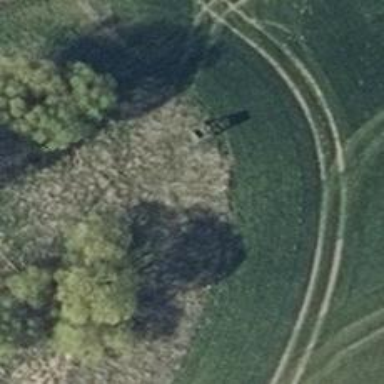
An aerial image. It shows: Hunting stand.